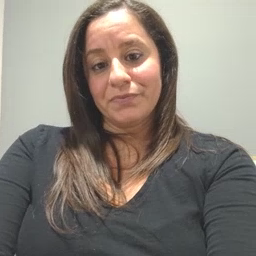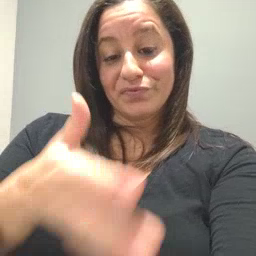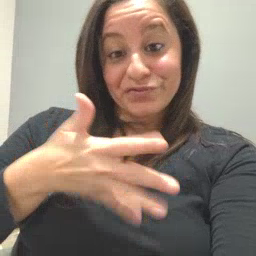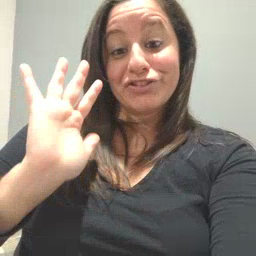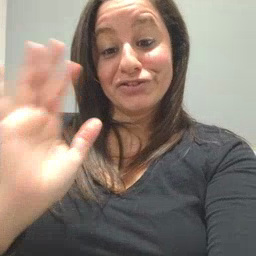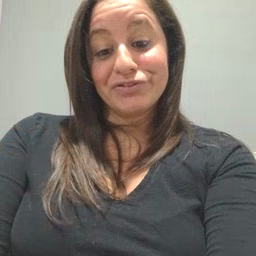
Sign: finish